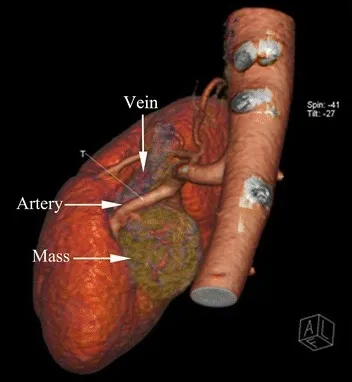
The preoperative computed tomographic angiography (CTA) image of the ectopic adrenal tumor.
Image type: radiology (ct)